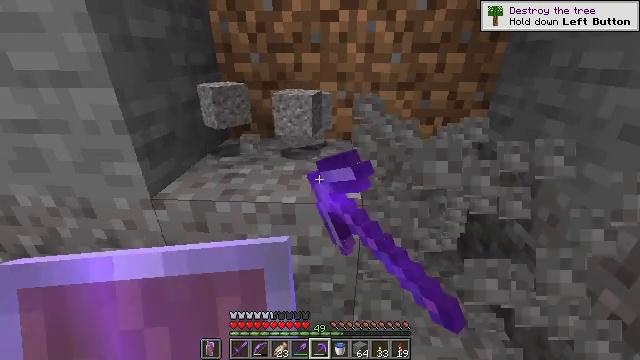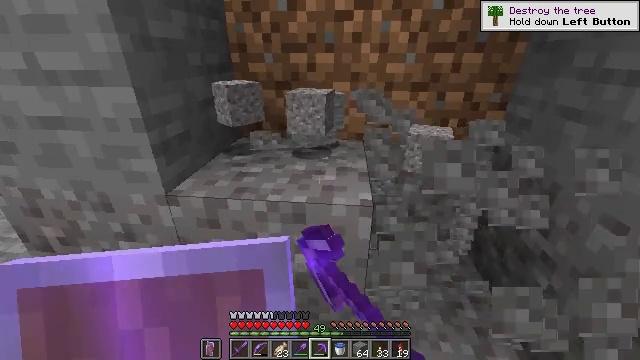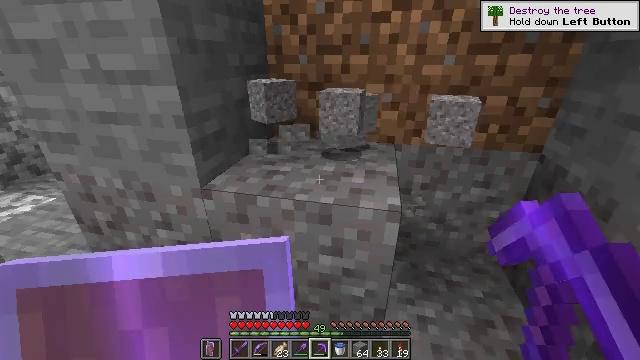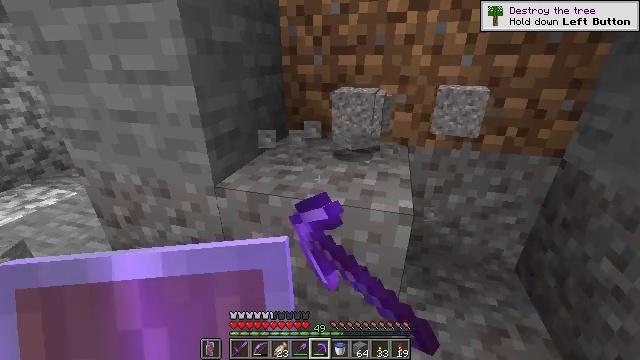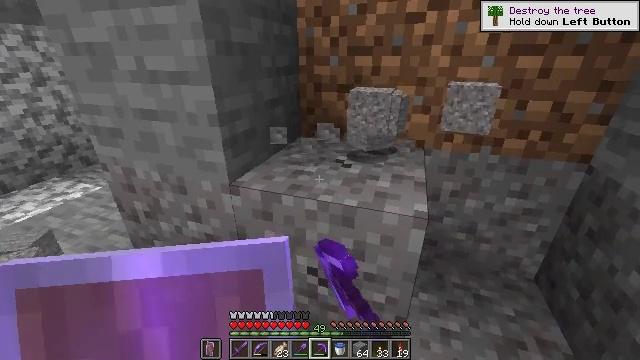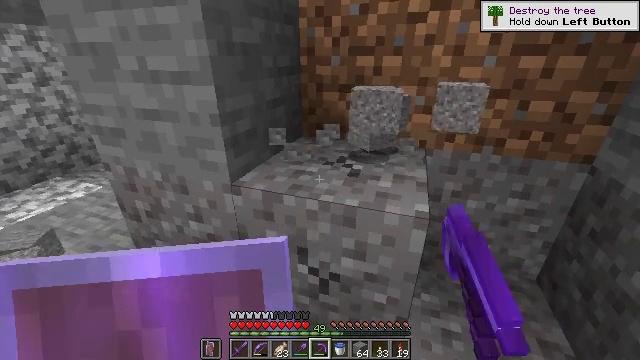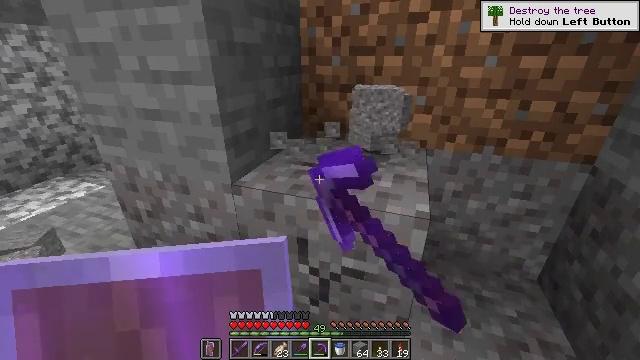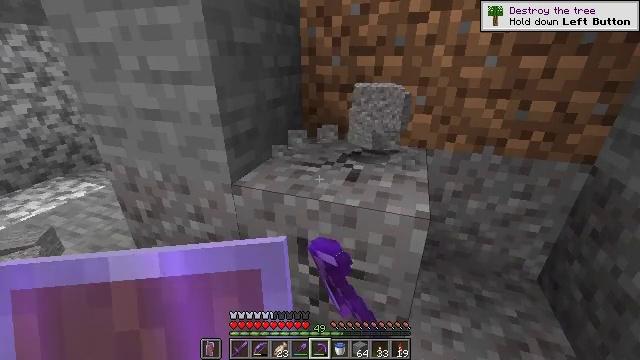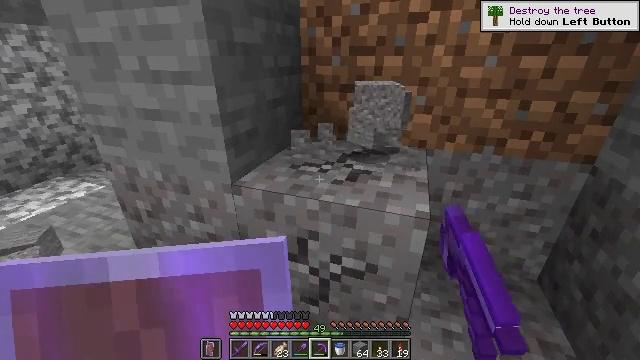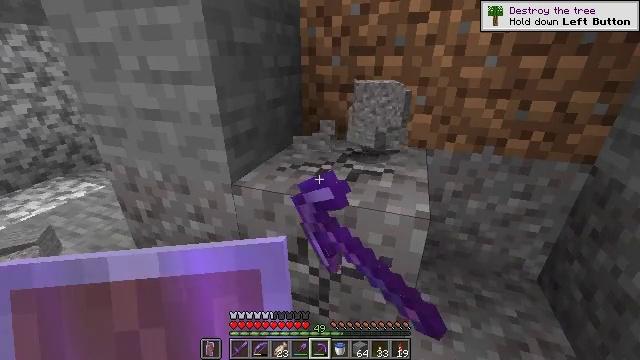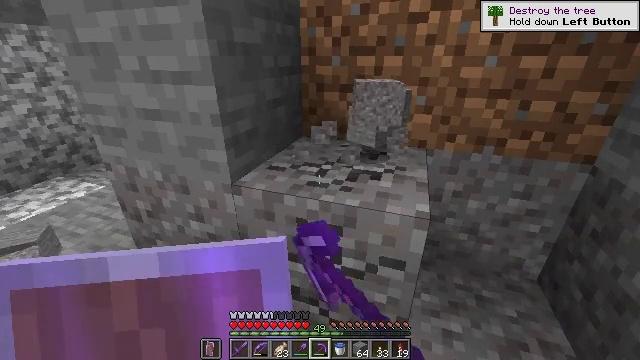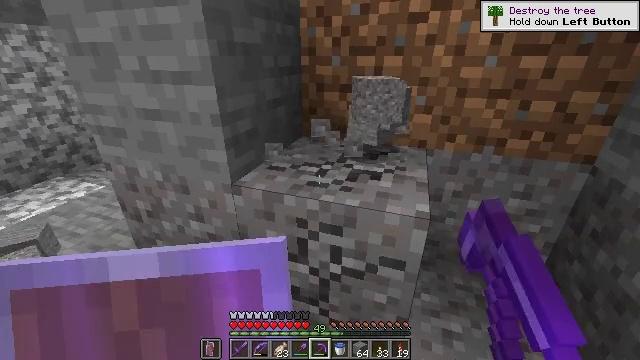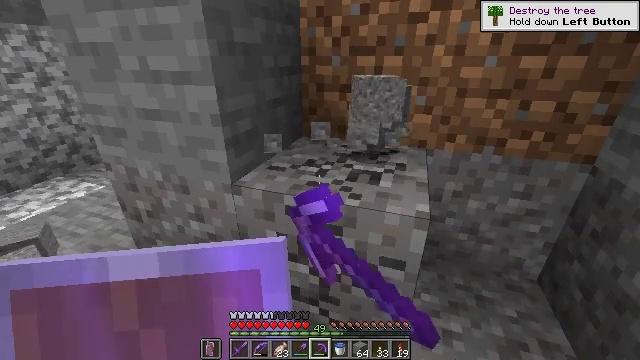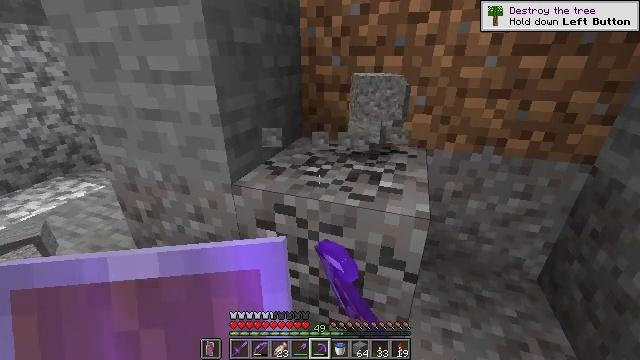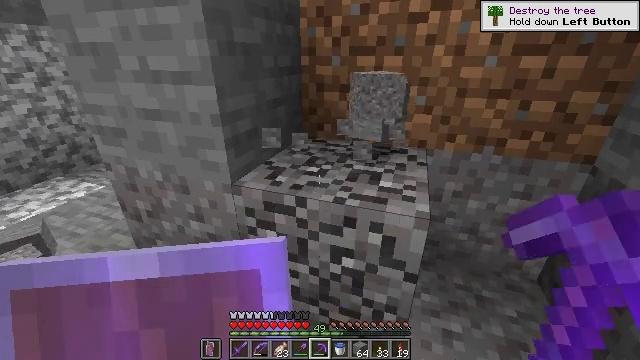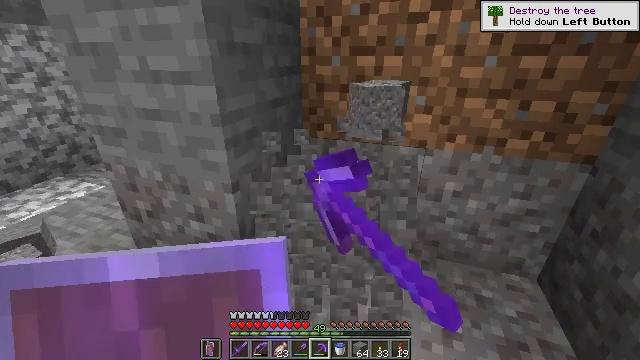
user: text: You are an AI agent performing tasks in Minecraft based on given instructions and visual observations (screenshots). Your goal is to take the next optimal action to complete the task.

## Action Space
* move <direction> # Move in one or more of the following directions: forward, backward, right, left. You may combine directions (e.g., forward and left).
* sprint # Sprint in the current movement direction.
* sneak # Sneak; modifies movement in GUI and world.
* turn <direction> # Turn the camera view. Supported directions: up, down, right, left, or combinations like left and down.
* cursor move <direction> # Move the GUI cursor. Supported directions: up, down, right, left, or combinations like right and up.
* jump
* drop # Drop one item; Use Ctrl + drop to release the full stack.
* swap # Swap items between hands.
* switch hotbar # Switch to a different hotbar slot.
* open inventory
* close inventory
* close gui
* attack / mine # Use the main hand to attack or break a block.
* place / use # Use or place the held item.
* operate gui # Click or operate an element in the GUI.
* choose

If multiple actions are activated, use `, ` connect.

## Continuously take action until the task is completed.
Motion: motion action
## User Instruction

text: Gather gravel by digging.
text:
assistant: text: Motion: turn left, attack / mine
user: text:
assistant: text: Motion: turn left, attack / mine
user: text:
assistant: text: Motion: turn left, attack / mine
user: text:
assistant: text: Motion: turn left, attack / mine
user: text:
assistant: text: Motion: attack / mine
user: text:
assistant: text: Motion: attack / mine
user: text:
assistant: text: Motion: attack / mine
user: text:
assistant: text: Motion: attack / mine
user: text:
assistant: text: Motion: attack / mine
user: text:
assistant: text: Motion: attack / mine
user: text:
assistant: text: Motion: attack / mine
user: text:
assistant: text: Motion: attack / mine
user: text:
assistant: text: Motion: attack / mine
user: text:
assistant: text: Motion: attack / mine
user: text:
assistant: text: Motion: attack / mine
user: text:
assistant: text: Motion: attack / mine
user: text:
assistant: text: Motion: attack / mine
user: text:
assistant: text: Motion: move left, attack / mine
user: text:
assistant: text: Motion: move left, attack / mine
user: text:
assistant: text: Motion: attack / mine